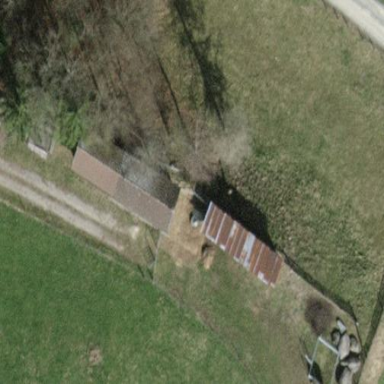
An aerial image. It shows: Farmyard area.